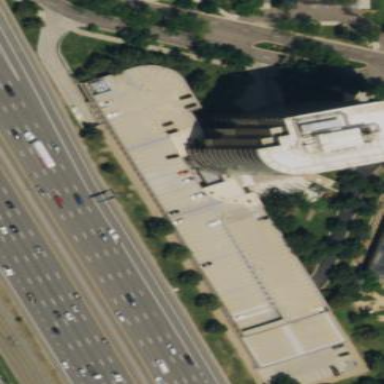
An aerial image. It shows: Multi-storey parking building.